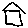
Label: house